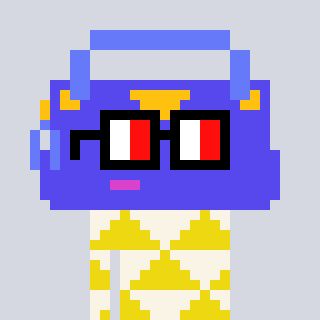
a pixel art character with square glasses with black frames and red eyes, a bag-shaped head and a yellow-colored body on a cool background